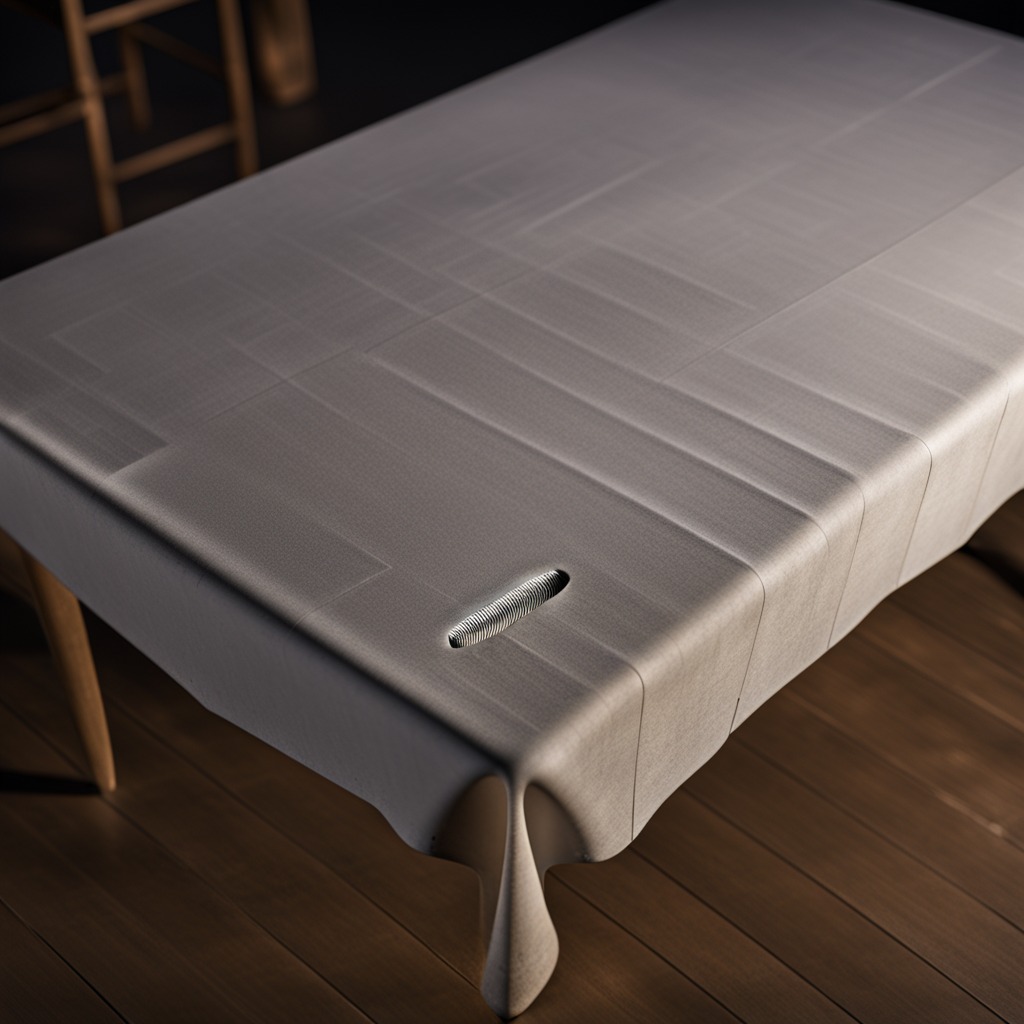
A coiled metal spring is lying on a clean wooden table inside a workshop at night.